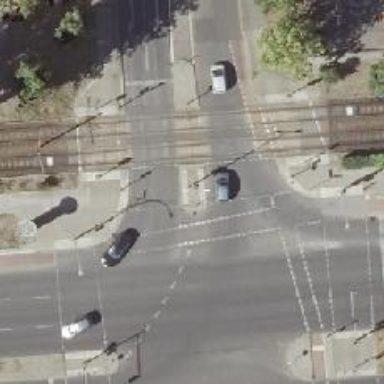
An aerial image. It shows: Road crossing with traffic signals and central island.